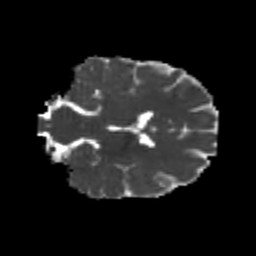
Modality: MD
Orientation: coronal
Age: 22
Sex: female
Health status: healthy
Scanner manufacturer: philips
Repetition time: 7.389 s
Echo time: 0.08599 s